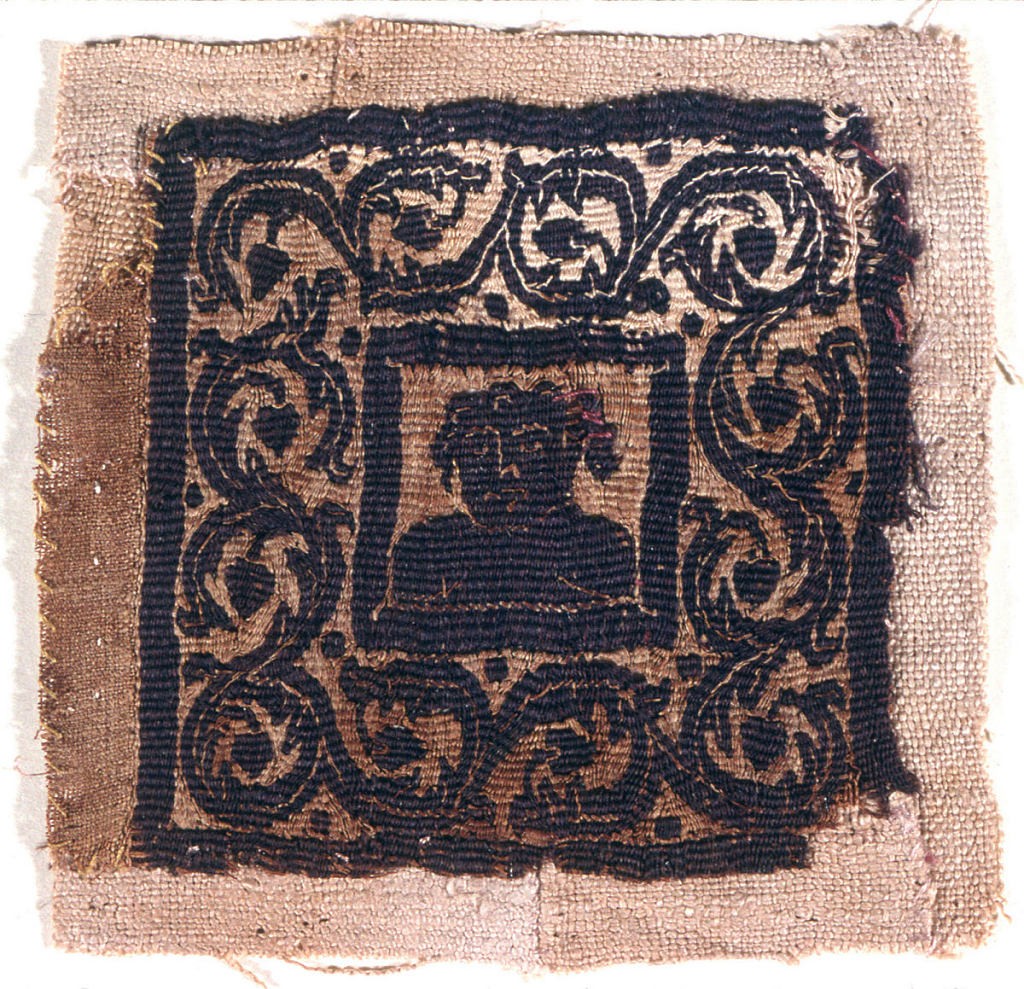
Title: Square
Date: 4th–5th century
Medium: Warp: S-spun linen. Wefts; S-spun linen, S-spun wool Technique: slit tapestry with supplementary wefts
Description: Central square containing the bust of a man within a wide leafy frame.